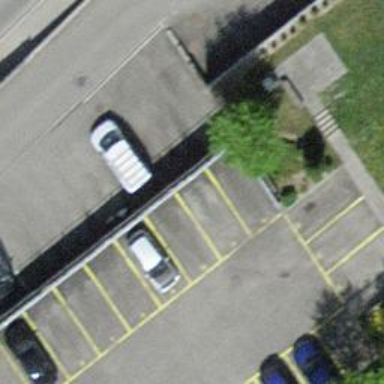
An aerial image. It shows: Garage.